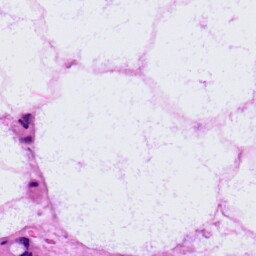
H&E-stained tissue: LymphNode